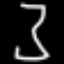
Label: hourglass